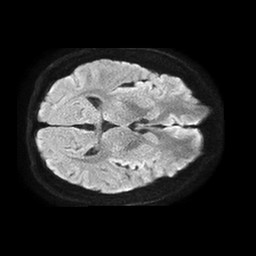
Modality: TRACE
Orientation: axial
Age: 59
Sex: male
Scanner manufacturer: philips
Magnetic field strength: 1.5 T
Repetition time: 4.6 s
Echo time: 0.08631 s